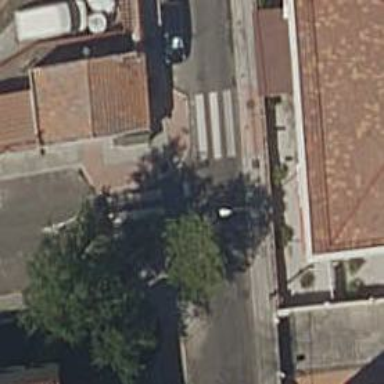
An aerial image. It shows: Pedestrian crossing with zebra markings on footway.